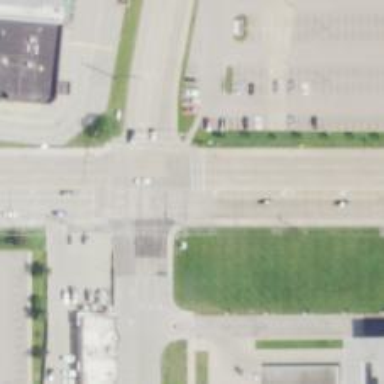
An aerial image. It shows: Footway with zebra crossing.